Field crop: tomato
Growth stage: 2
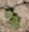
Species: solanum